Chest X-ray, AP view. Patient: 40 years old, sex F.
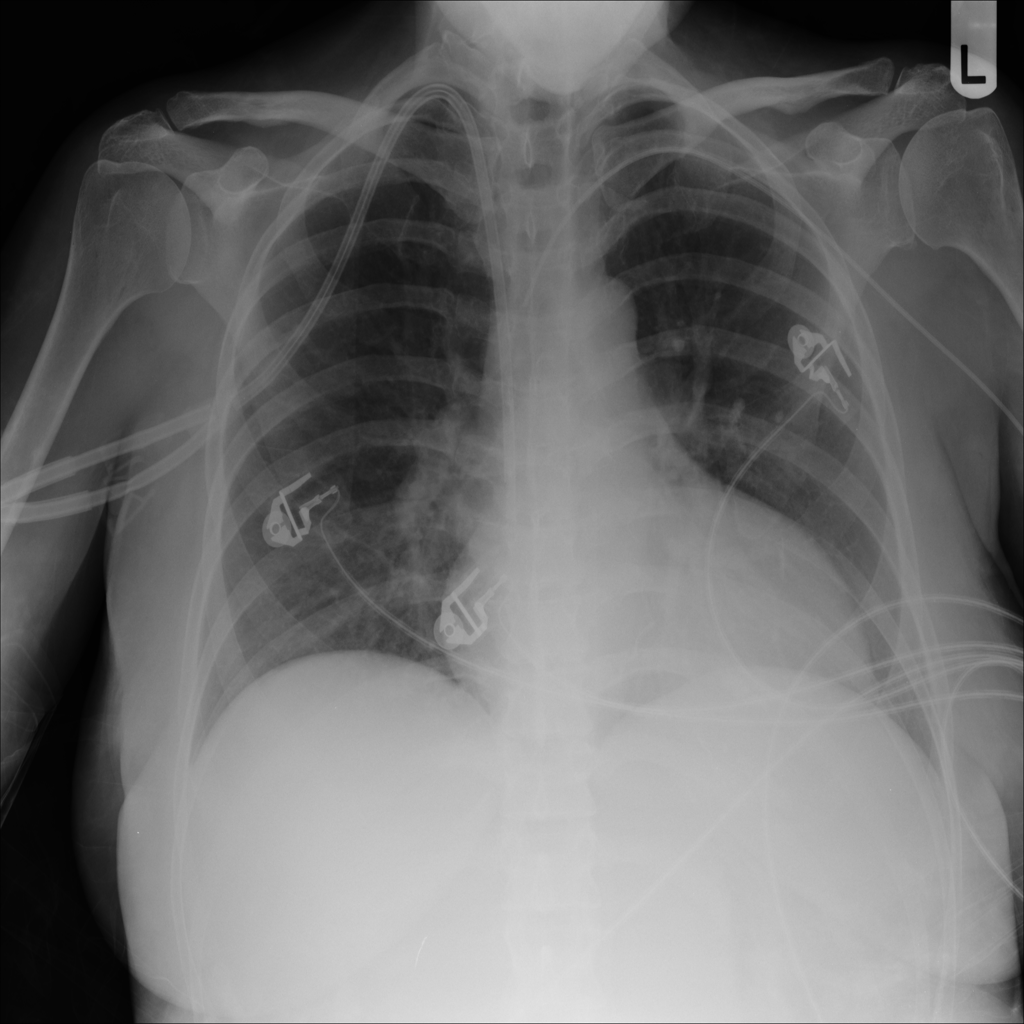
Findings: No Finding